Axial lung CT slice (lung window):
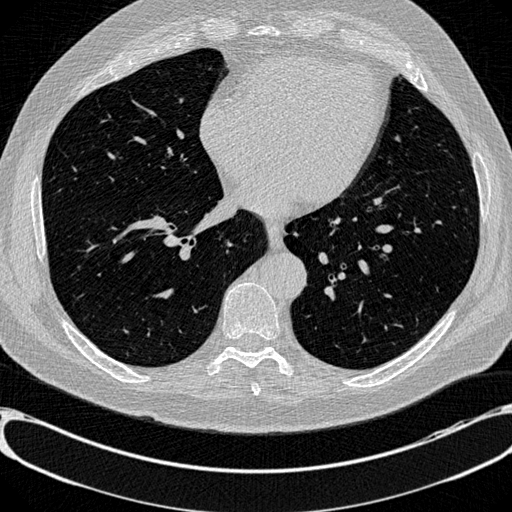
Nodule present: no